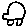
Label: car